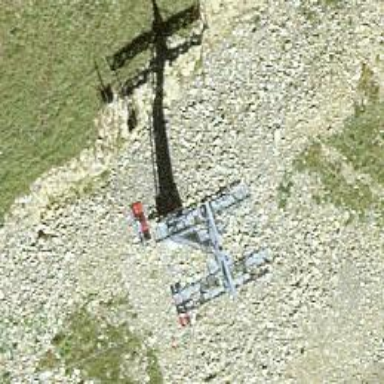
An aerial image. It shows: Pylon for aerialway.